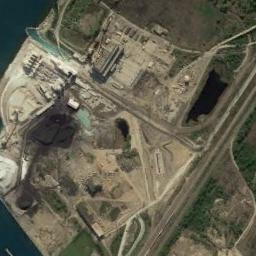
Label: industrial_area